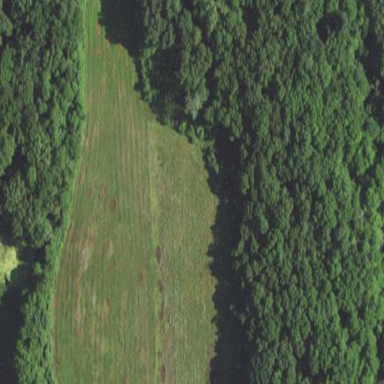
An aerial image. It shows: Wildlife opening within meadow area.